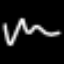
Label: squiggle